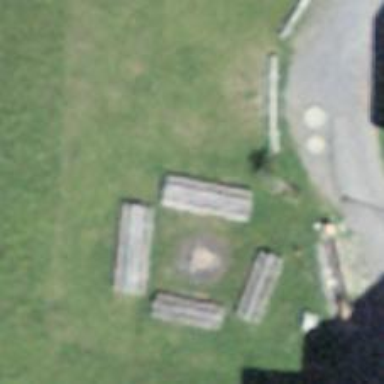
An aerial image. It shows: Picnic site for tourists.